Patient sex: F
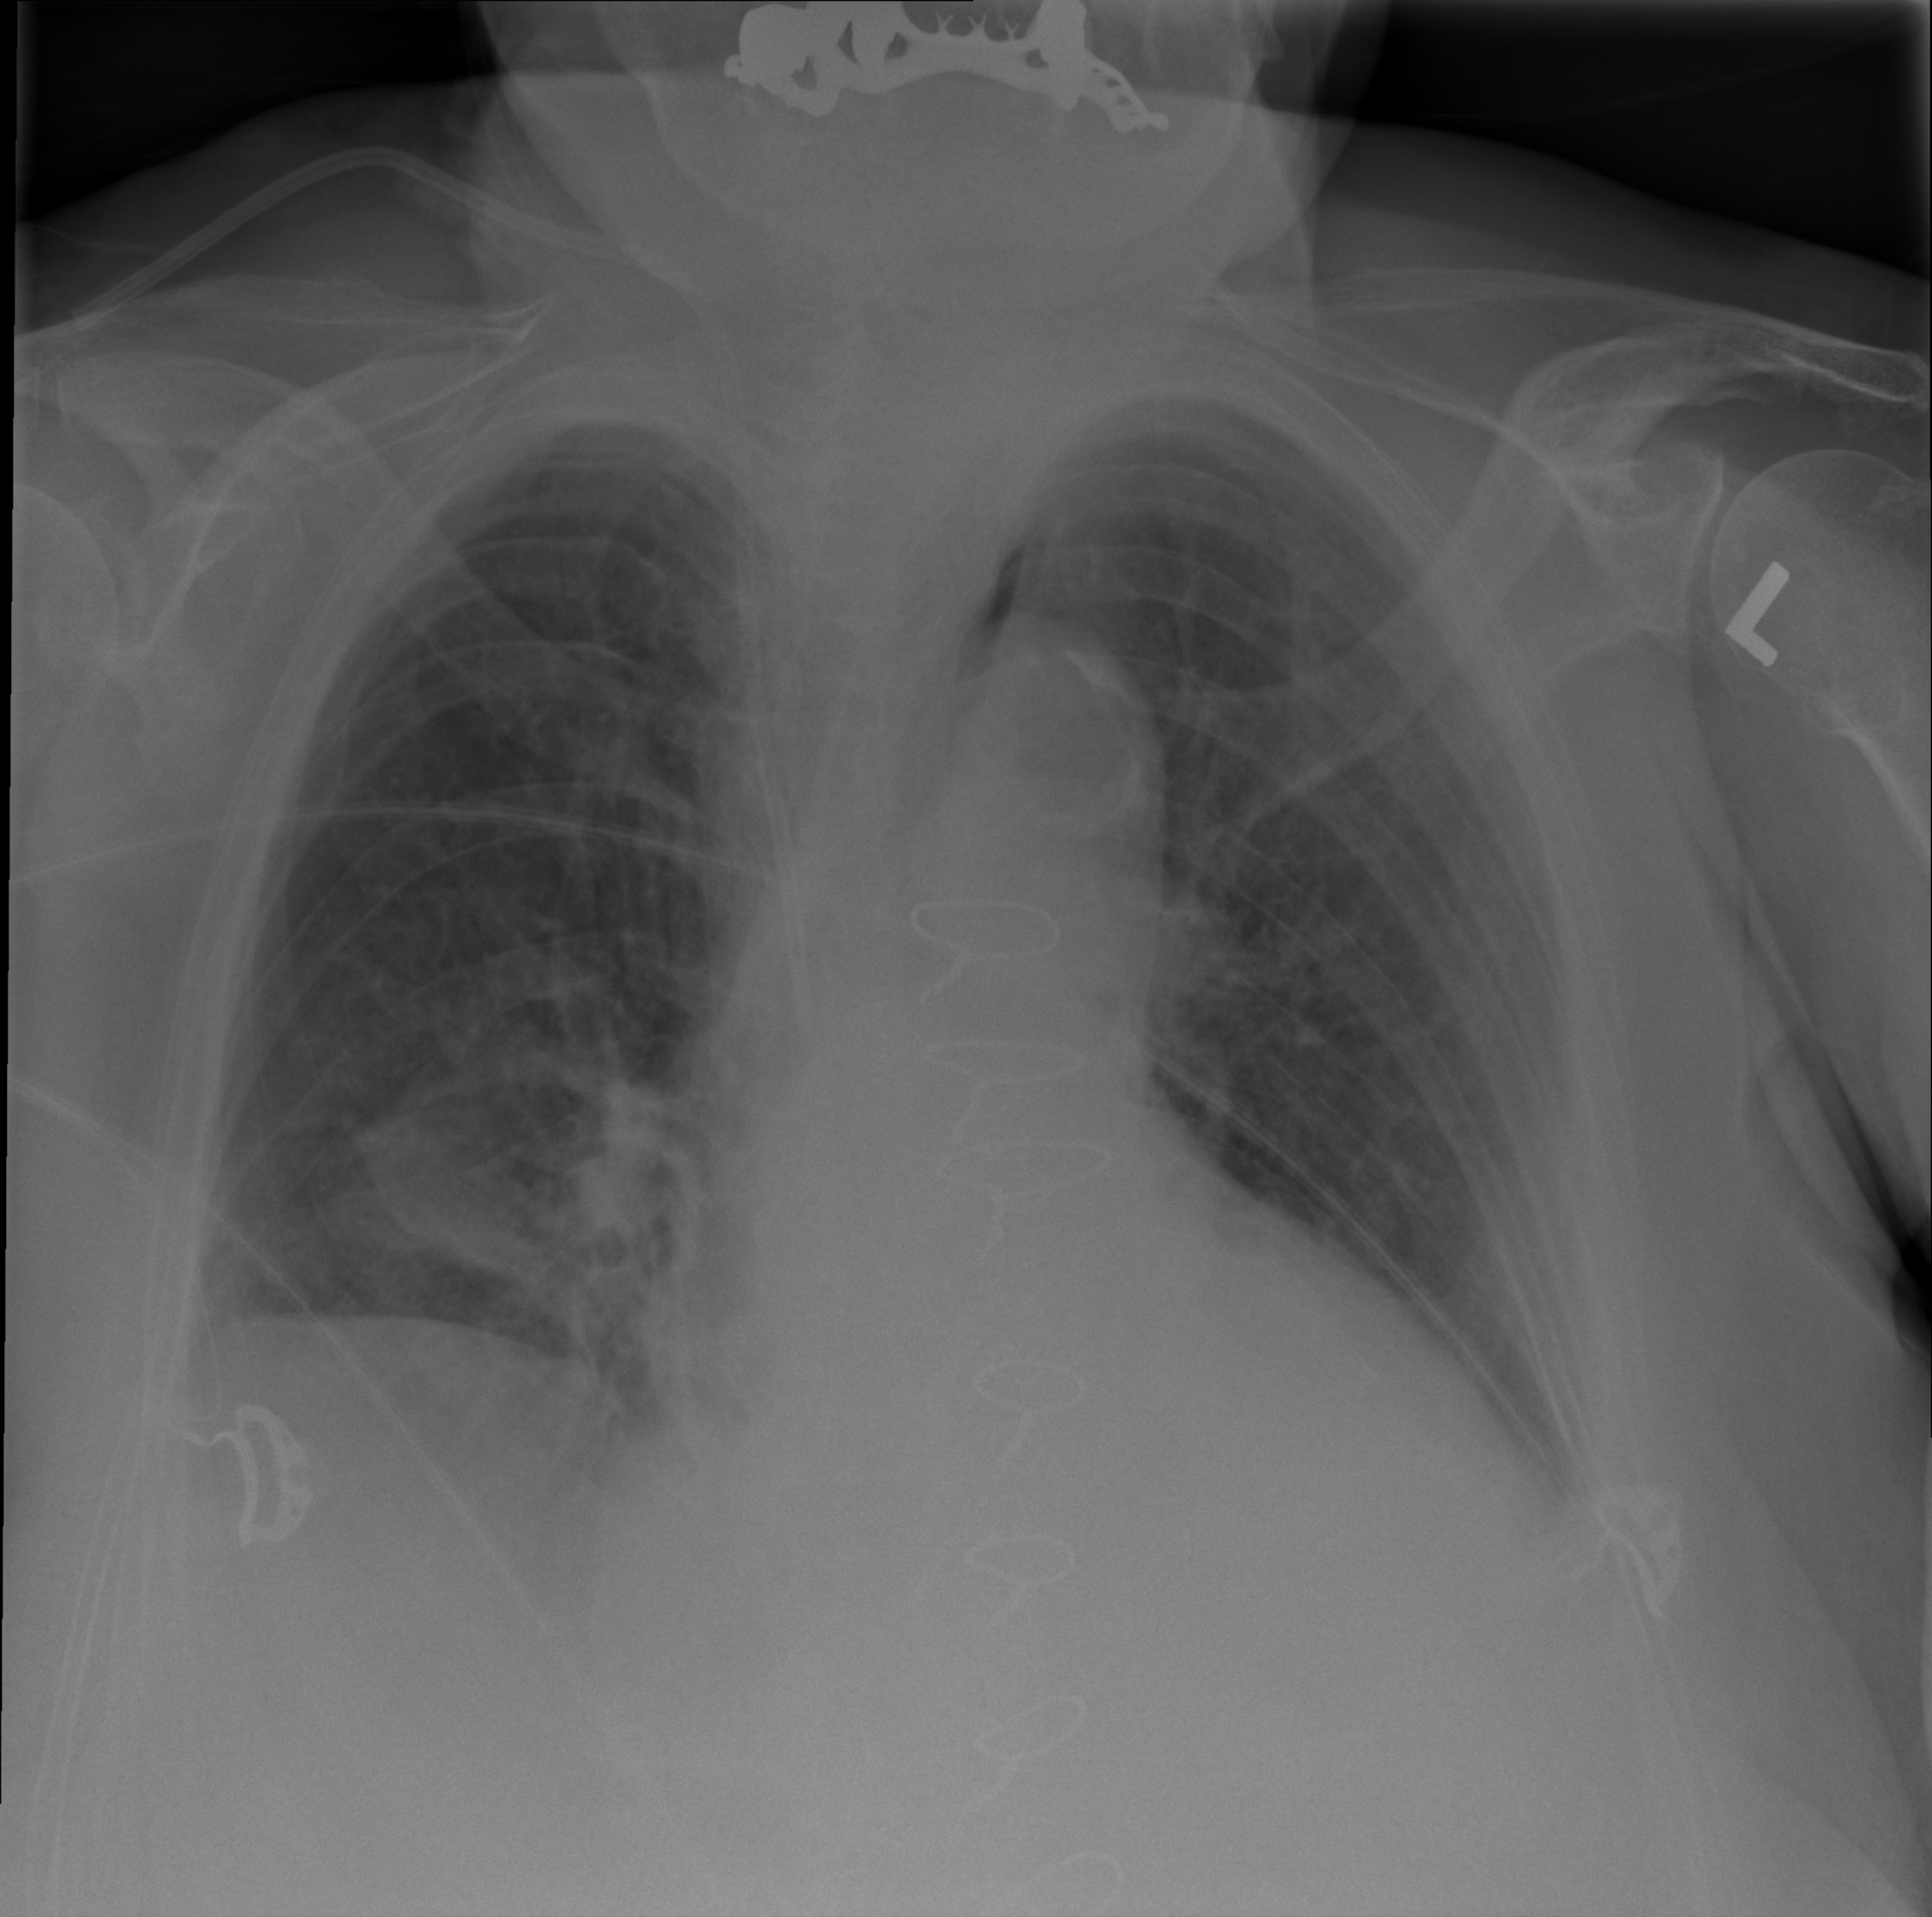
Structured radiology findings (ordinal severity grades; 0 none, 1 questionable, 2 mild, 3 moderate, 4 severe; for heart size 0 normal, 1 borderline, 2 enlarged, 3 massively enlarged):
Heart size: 3
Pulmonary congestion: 2
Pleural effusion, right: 3
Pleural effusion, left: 2
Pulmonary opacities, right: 1
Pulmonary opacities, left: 0
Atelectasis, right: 2
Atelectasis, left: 2